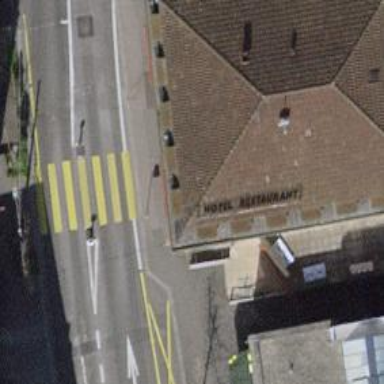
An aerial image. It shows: Restaurant.